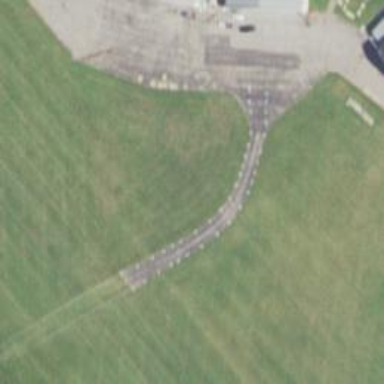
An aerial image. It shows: Asphalt taxiway at the airport.